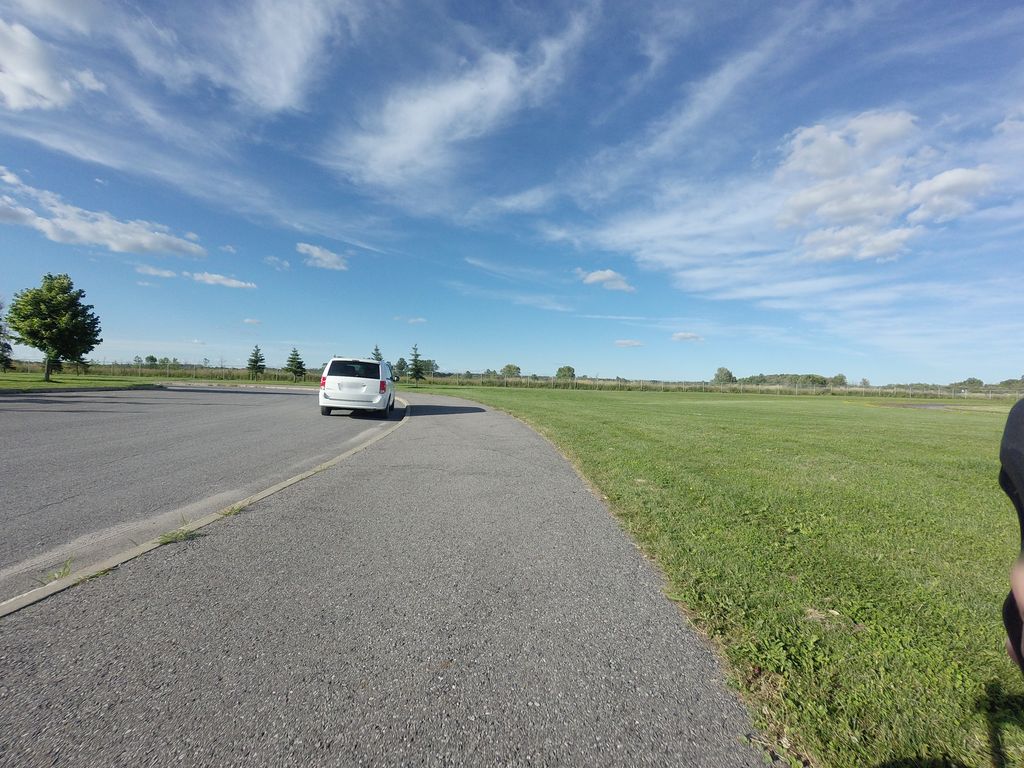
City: ottawa-gatineau